Field crop: maize
Growth stage: 2
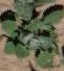
Species: chenopodium